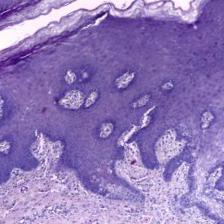
Diagnosis: Normal